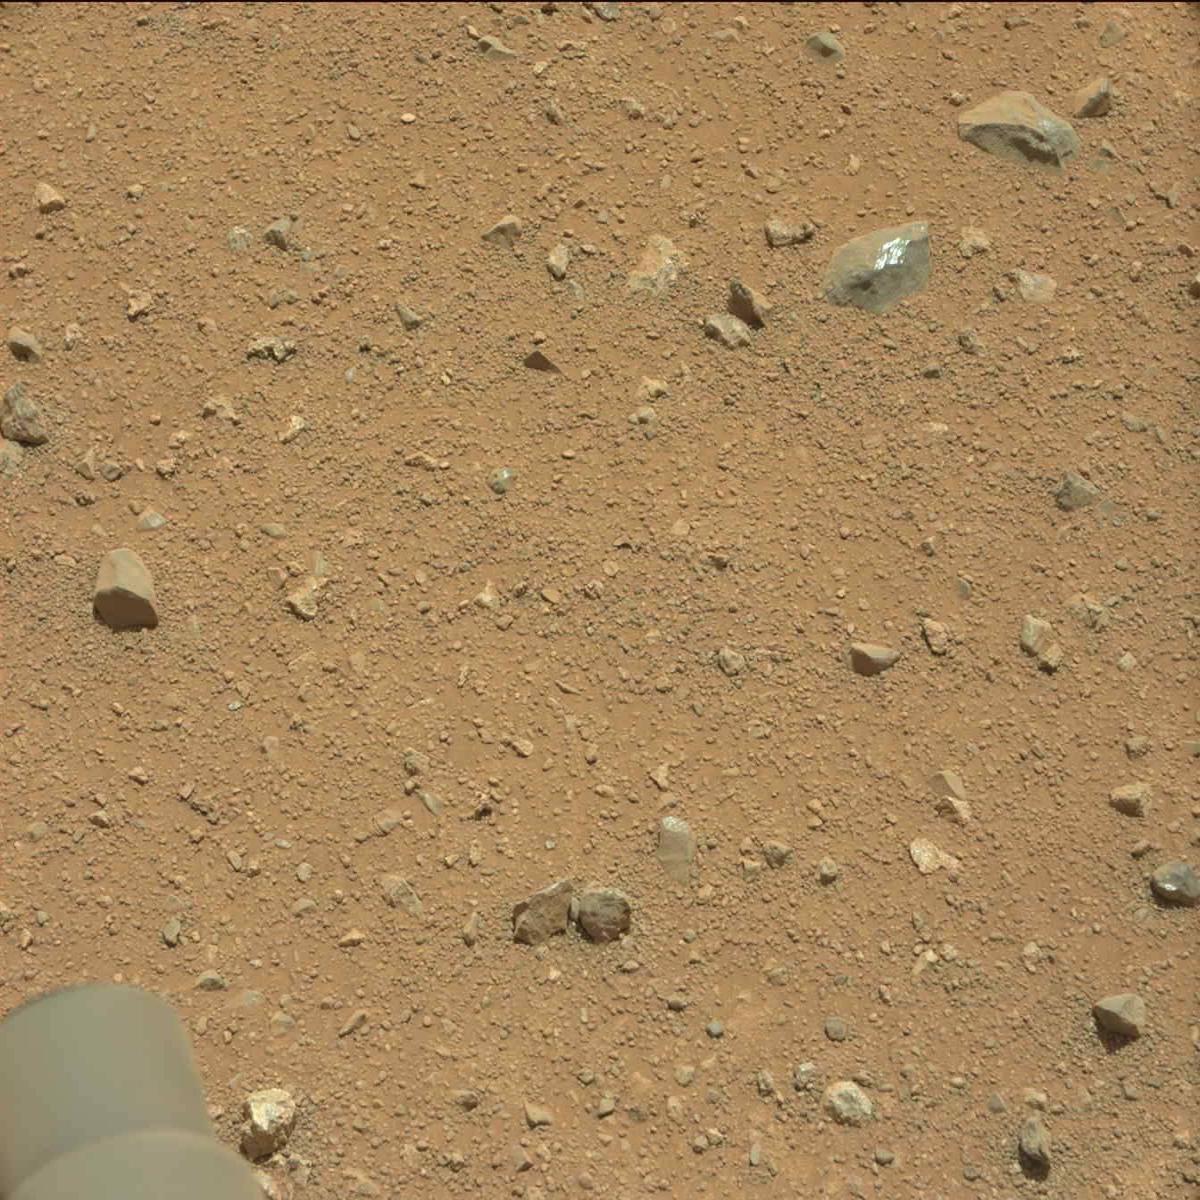
Terrain classes present: Bedrock, Rock, Rover, Sand / Soil